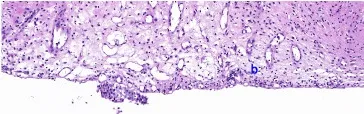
HE staining based on a urothelial biopsy specimen and IHC for HER2 expression in the urinary tract. (A, B) Slight thinning or even loss in the epithelial cell layer of the urinary tract.
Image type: pathology (immunostaining)